Question: I want to make an view to looks like this:
If there is a way, something like define point A, point B, with a predefined angle.

The only solution that I found is to make a giant rounded view and insert it as a subview of another view with 'clipToBounds = true'. But this has some problems in multiple screen sizes because I'm using constraints.
---
Edit1: After some search, i'm trying to create that view with CAShapeLayer, without success. I'm creating that view by storyboard, with constraints, that view is connected by IBOutlet and your leading constraint too. Here's the code:
On viewDidLoad:
'''
self.cnstRoundedLeading.constant = -(self.vwRounded.frame.width/3)
let maskPath : UIBezierPath = UIBezierPath(roundedRect: CGRect(x: self.vwRounded.bounds.minX*4,
y: self.vwRounded.bounds.minY*4,
width: self.vwRounded.bounds.width*4,
height: self.vwRounded.bounds.height*4),
byRoundingCorners: .topLeft,
cornerRadii: CGSize(width: self.vwRounded.frame.size.width*2,
height: self.vwRounded.frame.size.height))
let maskLayer : CAShapeLayer = CAShapeLayer()
maskLayer.frame = self.vwRounded.bounds
maskLayer.path = maskPath.cgPath
self.vwRounded.layer.mask = maskLayer
'''
And on viewWillLayoutSubviews:
'''
gradient2.colors = [startColorBlue.cgColor, endColorBlue.cgColor]
gradient2.locations = [0.0, 1.0]
gradient2.startPoint = CGPoint(x: 0, y: 1)
gradient2.endPoint = CGPoint(x: 1, y: 0)
vwRounded.applyGradient(gradient2)
'''
applyGradient it's a extension of UIView:
'''
func applyGradient(_ gradient: CAGradientLayer) -> Void {
gradient.frame = self.bounds
self.layer.insertSublayer(gradient, at: 0)
}
'''
Does not work properly, i don't know the right way to construct that 'arc edge' effect
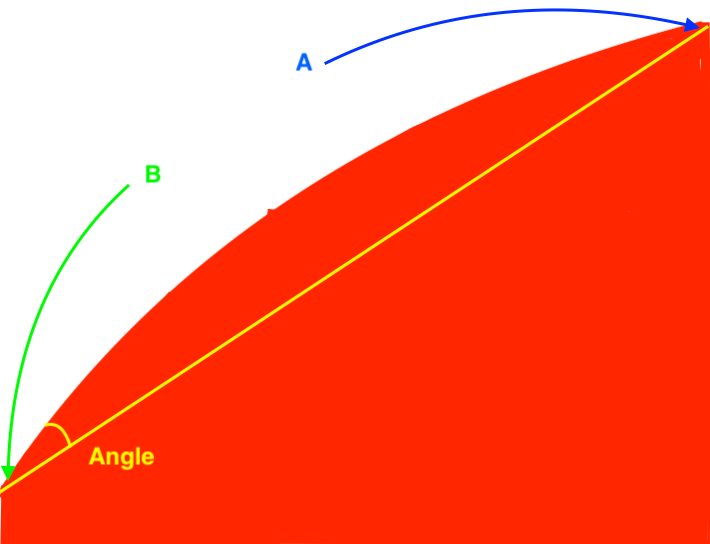
Answer: You can create that shape - and use it as a mask - with a 'UIBezierPath' (the black border is showing the actual view frame):
<URL>
Basically,
- 'pt1''pt2'- - 'UIBezierPath''pt1''pt2'
Here is example code that you can run directly in a Playground page. I based the 'pt1' and 'pt2' y-positions based on the image you posted... If you change the frame of the view, it will maintain the proportions you've shown.
'''
import PlaygroundSupport
import UIKit
class TestViewController: UIViewController {
override public var preferredContentSize: CGSize {
get { return CGSize(width: 800, height: 800) }
set { super.preferredContentSize = newValue }
}
let myPlainView: UIView = {
let v = UIView()
v.translatesAutoresizingMaskIntoConstraints = false
return v
}()
let myBorderView: UIView = {
let v = UIView()
v.translatesAutoresizingMaskIntoConstraints = false
return v
}()
func customCurvedPath(for rect: CGRect) -> UIBezierPath {
// curve start point Y is 490/544ths of the height of the view
let curveStartPoint = CGPoint(x: 0.0, y: rect.size.height * 490.0 / 544.0)
// curve end point Y is 22/544ths of the height of the view
let curveEndPoint = CGPoint(x: rect.size.width, y: rect.size.height * 22.0 / 544.0)
var x1 = curveStartPoint.x
var y1 = curveStartPoint.y
let x2 = curveEndPoint.x
let y2 = curveEndPoint.y
// get the midpoint of the line from x1,y1 to x2,y2
x1 = (x1 + x2) / 2.0
y1 = (y1 + y2) / 2.0
// get the length of half the line (midpoint to endpoint)
var dx = x1 - x2
var dy = y1 - y2
let dist = sqrt(dx*dx + dy*dy)
// use length of helf the line for distance from line
// increase or decrease this value to get the desired curve
let distFromLine = dist
dx /= dist
dy /= dist
// get perpendicular point at distFromLine
let x3 = x1 - (distFromLine/2)*dy
let y3 = y1 + (distFromLine/2)*dx
let curveControlPoint = CGPoint(x: x3, y: y3)
let myBezier = UIBezierPath()
// pt1
myBezier.move(to: curveStartPoint)
// quad curve to pt2
myBezier.addQuadCurve(to: curveEndPoint, controlPoint: curveControlPoint)
// line to pt3 (bottom right corner)
myBezier.addLine(to: CGPoint(x: rect.width, y: rect.height))
// line to pt4 (bottom left corner)
myBezier.addLine(to: CGPoint(x: 0.0, y: rect.height))
// close the path (automatically add a line from bottom left corner to curve start point)
myBezier.close()
return myBezier
}
override func viewDidLoad() {
super.viewDidLoad()
view.backgroundColor = .white
let vwWidth = CGFloat(710.0)
let vwHeight = CGFloat(544.0)
view.addSubview(myBorderView)
myBorderView.backgroundColor = .clear
NSLayoutConstraint.activate([
myBorderView.widthAnchor.constraint(equalToConstant: vwWidth + 2.0),
myBorderView.heightAnchor.constraint(equalToConstant: vwHeight + 2.0),
myBorderView.centerXAnchor.constraint(equalTo: view.centerXAnchor),
myBorderView.centerYAnchor.constraint(equalTo: view.centerYAnchor),
])
myBorderView.layer.borderWidth = 2.0
// comment this next line (or set to false) to see the actual view frame
myBorderView.isHidden = true
view.addSubview(myPlainView)
myPlainView.backgroundColor = .red
NSLayoutConstraint.activate([
myPlainView.widthAnchor.constraint(equalToConstant: vwWidth),
myPlainView.heightAnchor.constraint(equalToConstant: vwHeight),
myPlainView.centerXAnchor.constraint(equalTo: view.centerXAnchor),
myPlainView.centerYAnchor.constraint(equalTo: view.centerYAnchor),
])
let bezPath = customCurvedPath(for: CGRect(x: 0, y: 0, width: vwWidth, height: vwHeight))
// add the bezier path as a layer mask
let maskForPath = CAShapeLayer()
maskForPath.path = bezPath.cgPath
myPlainView.layer.mask = maskForPath
}
}
let viewController = TestViewController()
PlaygroundPage.current.liveView = viewController
'''
As I mentioned, this would work better as part of a custom view class, as you could override 'layoutSubviews()' to keep the path shape consistent.
Here's an example using a gradient layer + a layer mask in a custom view, set to '300 x 250':
<URL>
And the Playground-runnable source:
'''
import PlaygroundSupport
import UIKit
class MaskedGradientView: UIView {
var gradLayer: CAGradientLayer!
override init(frame: CGRect) {
super.init(frame: frame)
commonInit()
}
required init?(coder aDecoder: NSCoder) {
super.init(coder: aDecoder)
commonInit()
}
func commonInit() -> Void {
gradLayer = CAGradientLayer()
gradLayer.colors = [UIColor.blue.cgColor, UIColor.cyan.cgColor]
gradLayer.locations = [0.0, 1.0]
gradLayer.startPoint = CGPoint(x: 0, y: 1)
gradLayer.endPoint = CGPoint(x: 1, y: 0)
layer.addSublayer(gradLayer)
}
override func layoutSubviews() {
super.layoutSubviews()
let rect = self.bounds
gradLayer.frame = self.bounds
// curve start point Y is 490/544ths of the height of the view
let curveStartPoint = CGPoint(x: 0.0, y: rect.size.height * 490.0 / 544.0)
// curve end point Y is 22/544ths of the height of the view
let curveEndPoint = CGPoint(x: rect.size.width, y: rect.size.height * 22.0 / 544.0)
var x1 = curveStartPoint.x
var y1 = curveStartPoint.y
let x2 = curveEndPoint.x
let y2 = curveEndPoint.y
// get the midpoint of the line from x1,y1 to x2,y2
x1 = (x1 + x2) / 2.0
y1 = (y1 + y2) / 2.0
// get the length of half the line (midpoint to endpoint)
var dx = x1 - x2
var dy = y1 - y2
let dist = sqrt(dx*dx + dy*dy)
// use length of helf the line for distance from line
// increase or decrease this value to get the desired curve
let distFromLine = dist
dx /= dist
dy /= dist
// get perpendicular point at distFromLine
let x3 = x1 - (distFromLine/2)*dy
let y3 = y1 + (distFromLine/2)*dx
let curveControlPoint = CGPoint(x: x3, y: y3)
let myBezier = UIBezierPath()
// pt1
myBezier.move(to: curveStartPoint)
// quad curve to pt2
myBezier.addQuadCurve(to: curveEndPoint, controlPoint: curveControlPoint)
// line to pt3 (bottom right corner)
myBezier.addLine(to: CGPoint(x: rect.width, y: rect.height))
// line to pt4 (bottom left corner)
myBezier.addLine(to: CGPoint(x: 0.0, y: rect.height))
// close the path (automatically add a line from bottom left corner to curve start point)
myBezier.close()
// add the bezier path as a layer mask
let maskForPath = CAShapeLayer()
maskForPath.path = myBezier.cgPath
layer.mask = maskForPath
}
}
class TestViewController: UIViewController {
override public var preferredContentSize: CGSize {
get { return CGSize(width: 400, height: 400) }
set { super.preferredContentSize = newValue }
}
let myMaskedGradientView: MaskedGradientView = {
let v = MaskedGradientView()
v.translatesAutoresizingMaskIntoConstraints = false
return v
}()
let myPlainView: UIView = {
let v = UIView()
v.translatesAutoresizingMaskIntoConstraints = false
v.backgroundColor = .blue
return v
}()
override func viewDidLoad() {
super.viewDidLoad()
view.backgroundColor = .white
view.addSubview(myMaskedGradientView)
NSLayoutConstraint.activate([
myMaskedGradientView.widthAnchor.constraint(equalToConstant: 300.0),
myMaskedGradientView.heightAnchor.constraint(equalToConstant: 250.0),
myMaskedGradientView.centerXAnchor.constraint(equalTo: view.centerXAnchor),
myMaskedGradientView.centerYAnchor.constraint(equalTo: view.centerYAnchor),
])
}
}
let viewController = TestViewController()
PlaygroundPage.current.liveView = viewController
'''